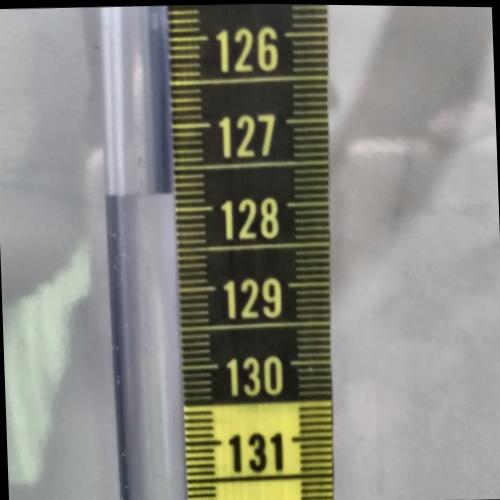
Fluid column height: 127.8 cm